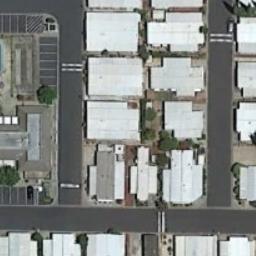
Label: mobile_home_park